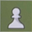
Piece: wP